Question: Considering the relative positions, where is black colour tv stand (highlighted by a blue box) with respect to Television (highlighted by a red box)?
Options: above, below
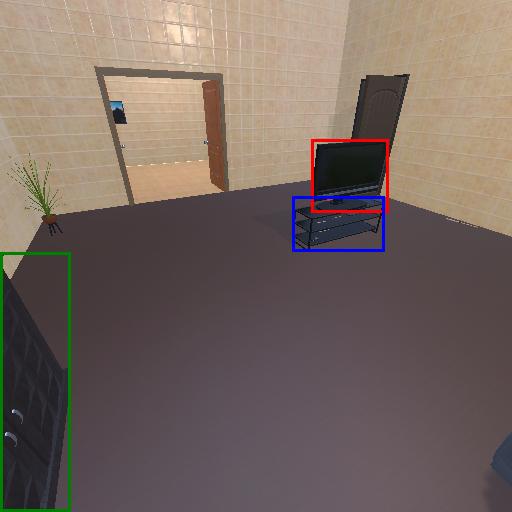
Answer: above